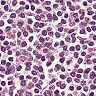
Metastatic tissue present: no